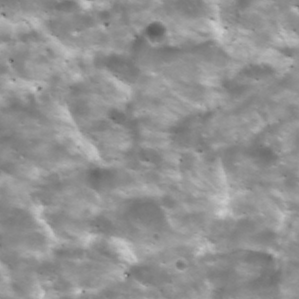
Label: non_frost